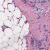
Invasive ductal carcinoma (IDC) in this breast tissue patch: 1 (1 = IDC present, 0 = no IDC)